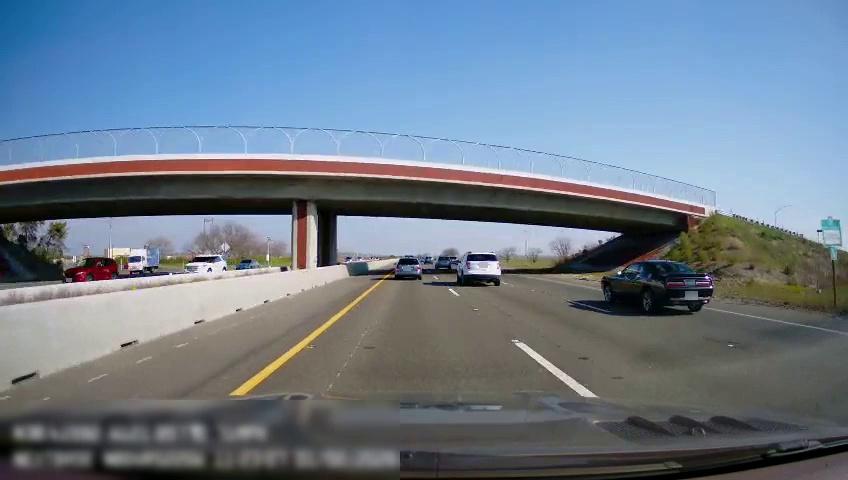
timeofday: Day
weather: Sunny
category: Drivable Space
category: Vehicles | SUV
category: Vehicles | Car
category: Vehicles | Car
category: Vehicles | SUV
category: Vehicles | SUV
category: Vehicles | Truck
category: Vehicles | Car
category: Vehicles | SUV
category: Lanes | Current Lane
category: Lanes | Current Lane
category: Lanes | Alternate Lane
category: Lanes | Alternate Lane
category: Traffic | Signs